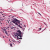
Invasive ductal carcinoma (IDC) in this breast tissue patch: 0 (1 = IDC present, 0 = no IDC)